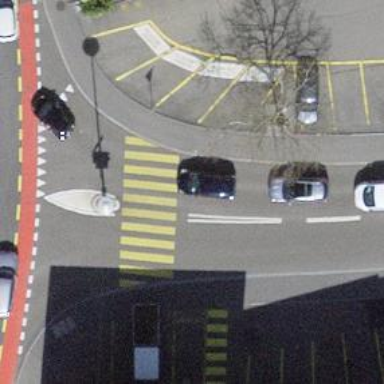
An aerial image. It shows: Zebra crossing on the road.